Field crop: maize
Growth stage: 2
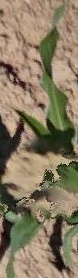
Species: maize